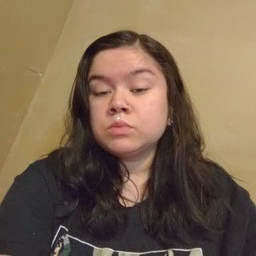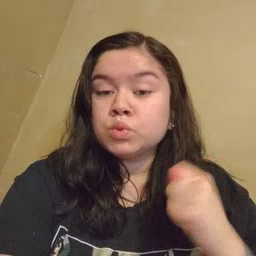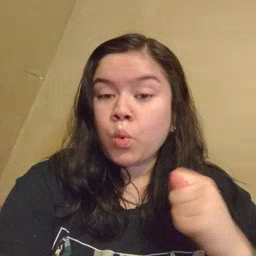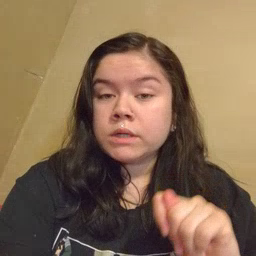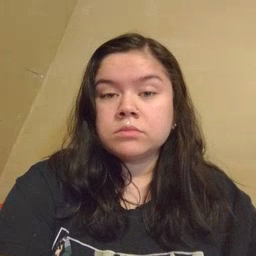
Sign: toy